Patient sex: M
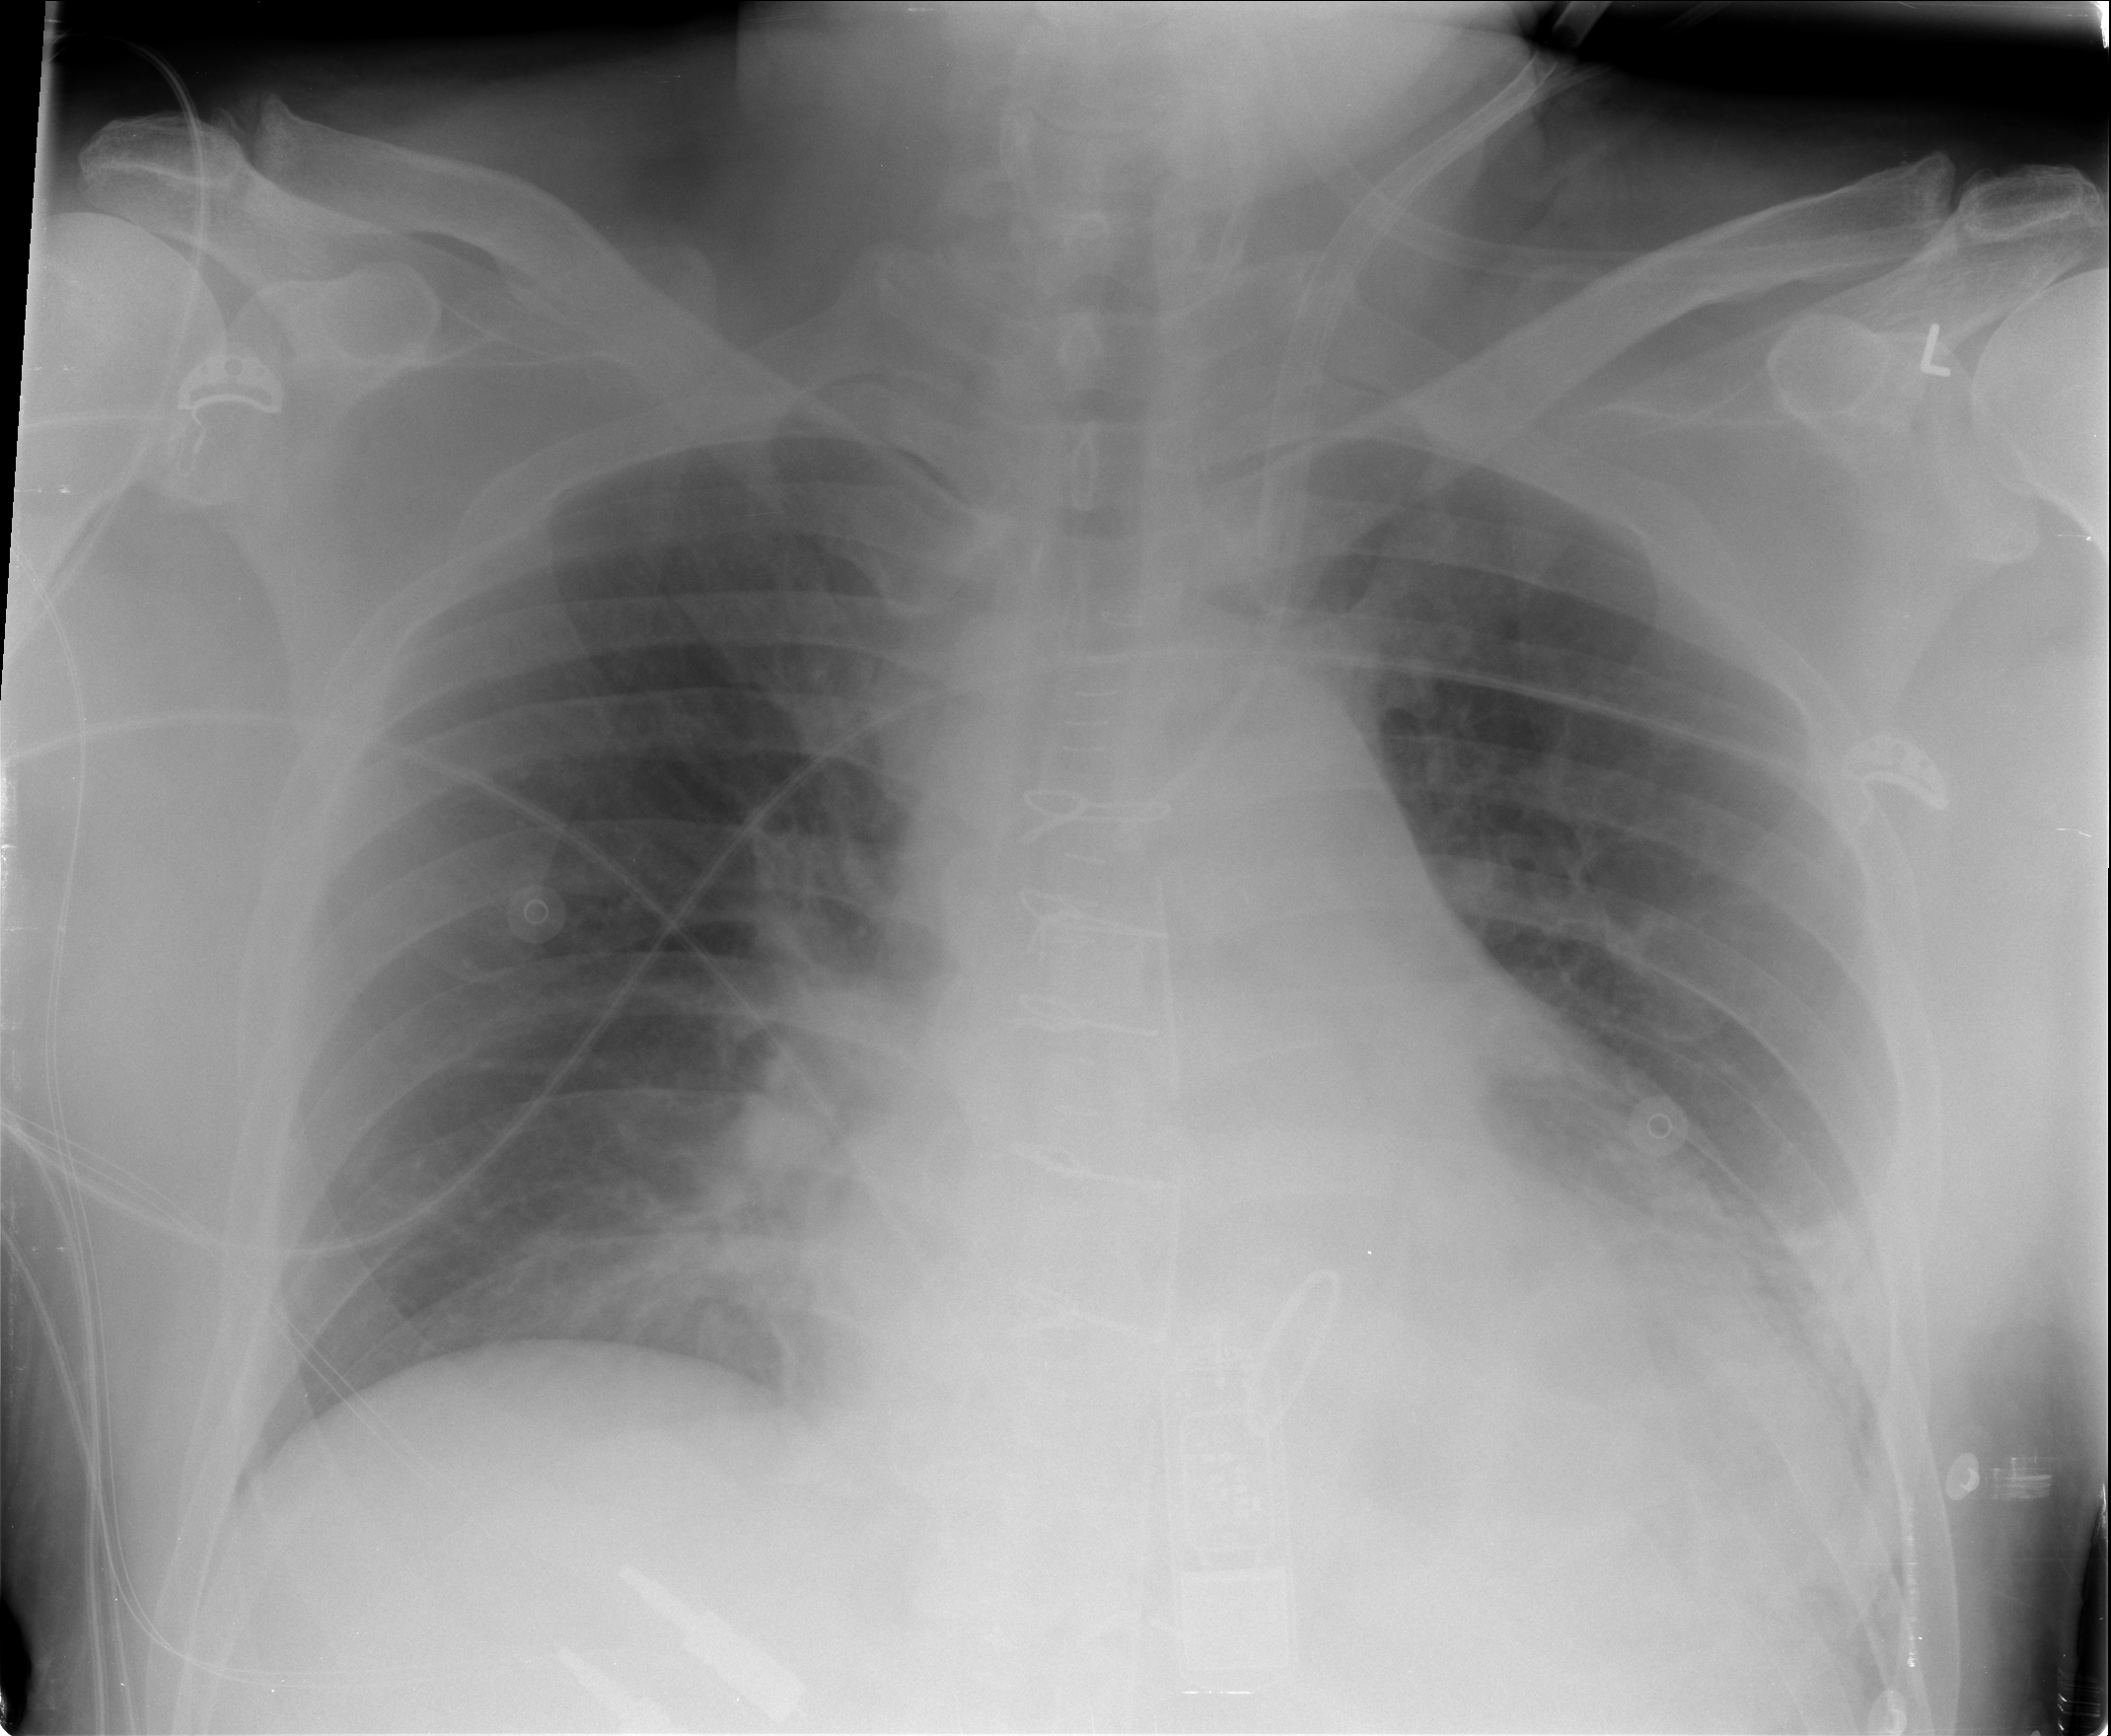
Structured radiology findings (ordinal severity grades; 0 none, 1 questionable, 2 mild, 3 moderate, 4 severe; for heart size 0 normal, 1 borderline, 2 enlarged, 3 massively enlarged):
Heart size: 2
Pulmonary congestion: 2
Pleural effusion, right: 0
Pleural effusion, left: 2
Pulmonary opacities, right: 0
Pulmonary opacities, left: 0
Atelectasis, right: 0
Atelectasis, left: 0